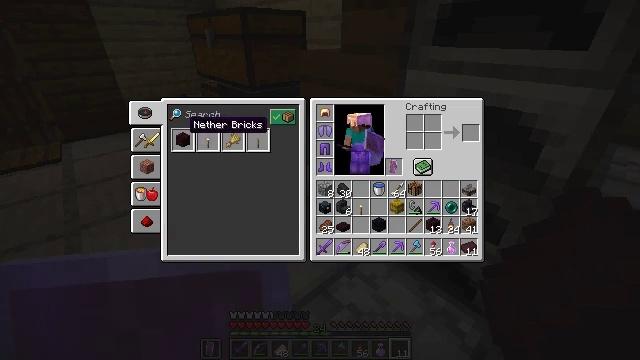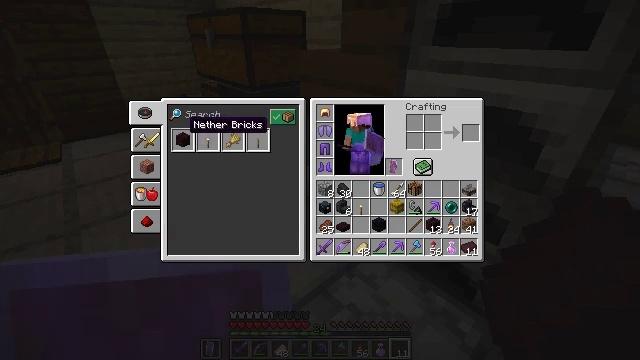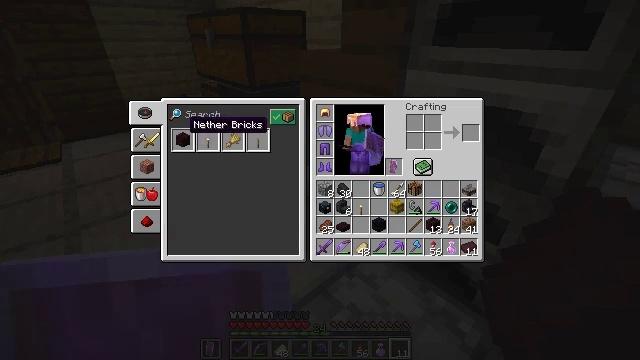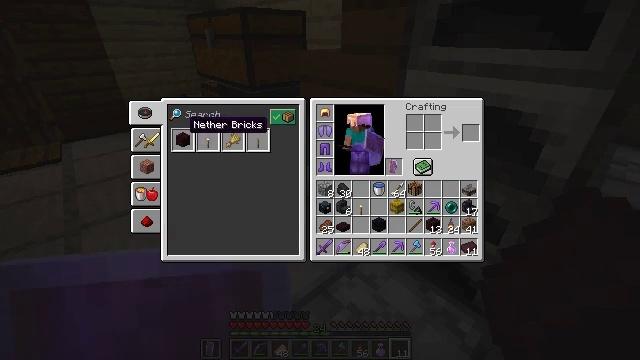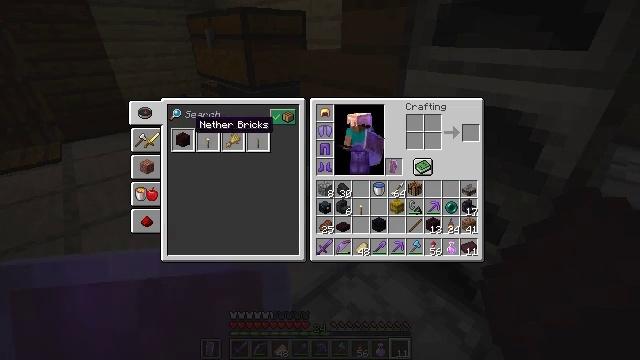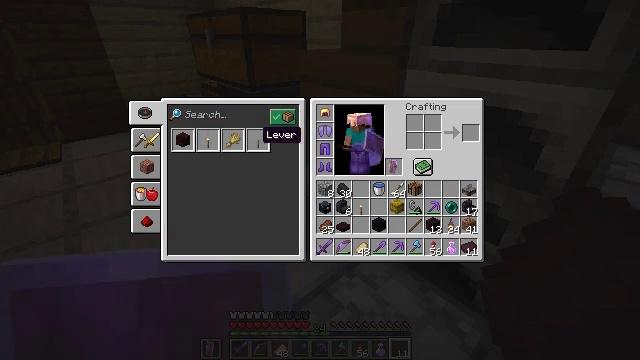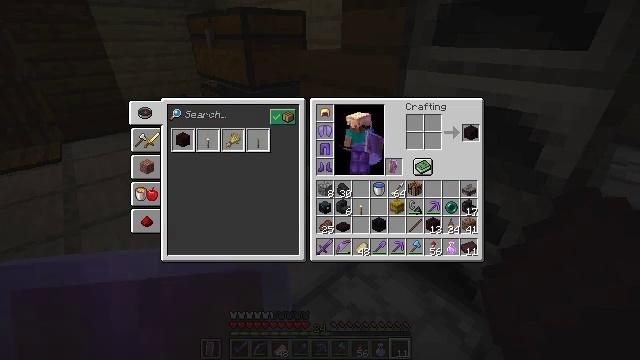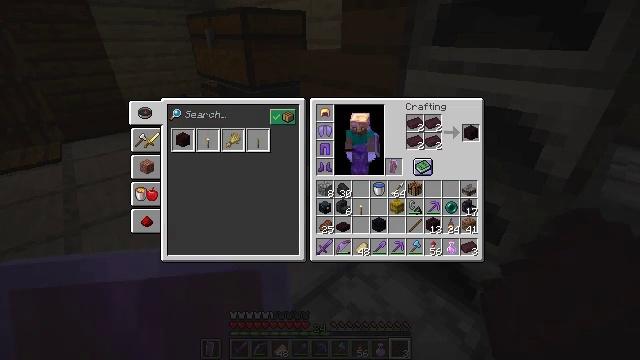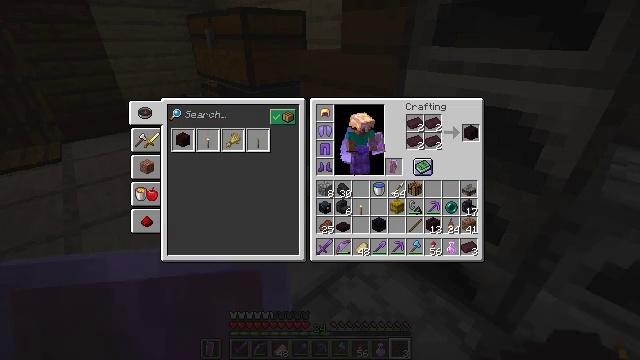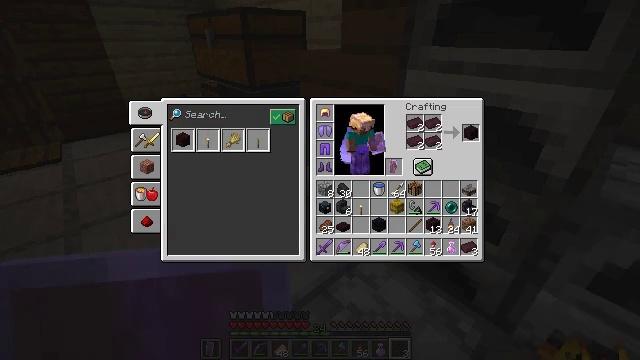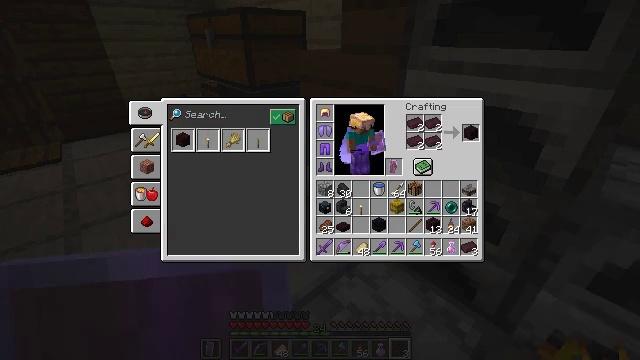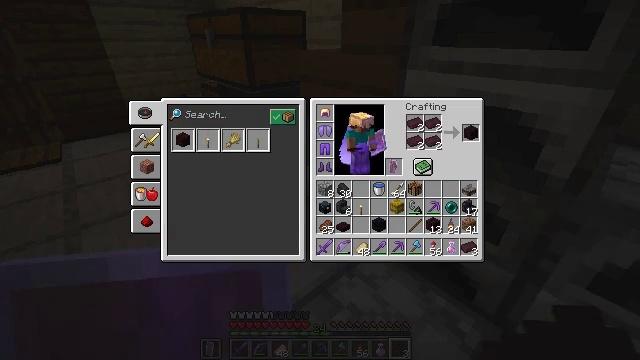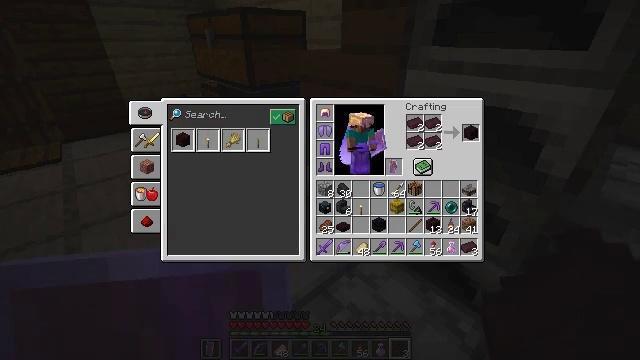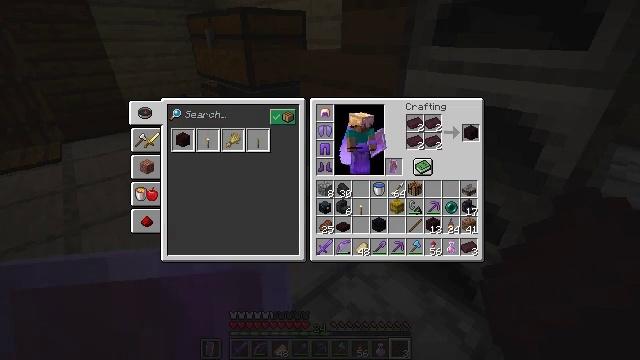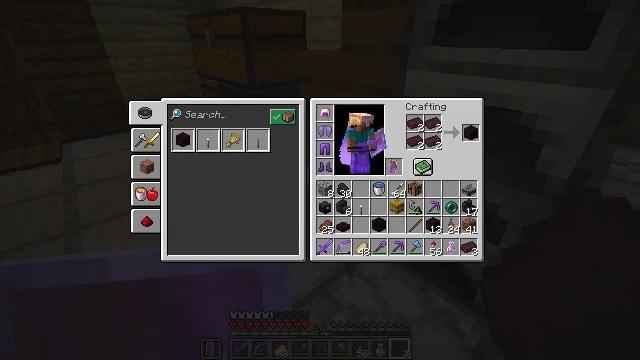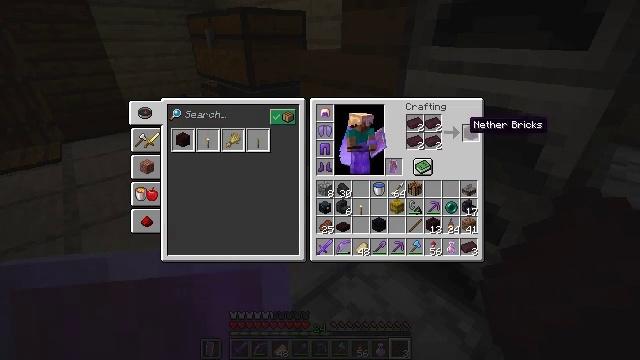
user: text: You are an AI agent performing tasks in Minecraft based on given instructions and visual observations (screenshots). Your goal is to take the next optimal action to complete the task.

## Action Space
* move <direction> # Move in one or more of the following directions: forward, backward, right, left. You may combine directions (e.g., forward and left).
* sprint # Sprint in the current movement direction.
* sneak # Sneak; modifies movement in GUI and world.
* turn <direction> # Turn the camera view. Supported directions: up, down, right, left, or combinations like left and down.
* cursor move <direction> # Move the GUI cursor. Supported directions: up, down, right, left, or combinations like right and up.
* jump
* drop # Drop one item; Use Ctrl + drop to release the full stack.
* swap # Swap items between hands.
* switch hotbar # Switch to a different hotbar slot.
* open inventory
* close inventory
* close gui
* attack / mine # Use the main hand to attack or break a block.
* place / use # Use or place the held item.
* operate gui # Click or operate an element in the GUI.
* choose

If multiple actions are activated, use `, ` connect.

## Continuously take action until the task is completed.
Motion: motion action
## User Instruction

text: Create nether bricks by using the furnace.
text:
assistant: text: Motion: sneak, attack / mine
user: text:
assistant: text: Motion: sneak, attack / mine
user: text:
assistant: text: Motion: sneak, attack / mine
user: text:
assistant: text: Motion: sneak
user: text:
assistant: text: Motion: sneak, turn right and down
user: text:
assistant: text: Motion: sneak, turn right and down
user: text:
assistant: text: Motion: sneak, turn right
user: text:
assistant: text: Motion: sneak, turn right
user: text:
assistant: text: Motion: sneak, turn right and up
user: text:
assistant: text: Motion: sneak, turn right and up
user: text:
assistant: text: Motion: sneak
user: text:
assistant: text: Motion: sneak
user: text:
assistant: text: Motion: sneak
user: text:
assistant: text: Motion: sneak
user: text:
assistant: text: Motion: sneak
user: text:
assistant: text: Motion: sneak
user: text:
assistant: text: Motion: sneak
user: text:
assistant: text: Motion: sneak
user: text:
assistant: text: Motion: sneak
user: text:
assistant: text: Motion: sneak, attack / mine
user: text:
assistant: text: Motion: sneak, attack / mine
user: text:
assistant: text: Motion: sneak, attack / mine
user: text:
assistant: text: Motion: sneak, attack / mine
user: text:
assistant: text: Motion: sneak, attack / mine
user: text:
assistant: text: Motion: sneak, attack / mine